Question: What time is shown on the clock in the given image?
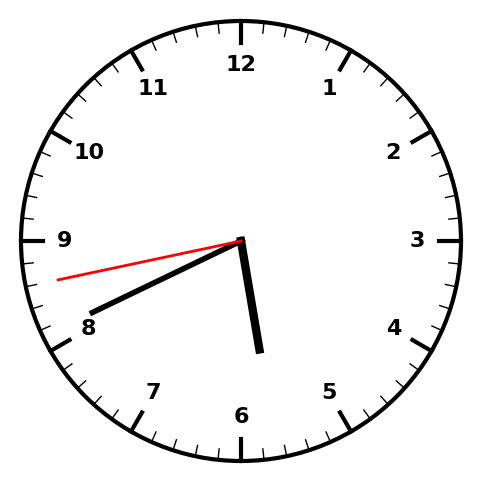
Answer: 05:40:43